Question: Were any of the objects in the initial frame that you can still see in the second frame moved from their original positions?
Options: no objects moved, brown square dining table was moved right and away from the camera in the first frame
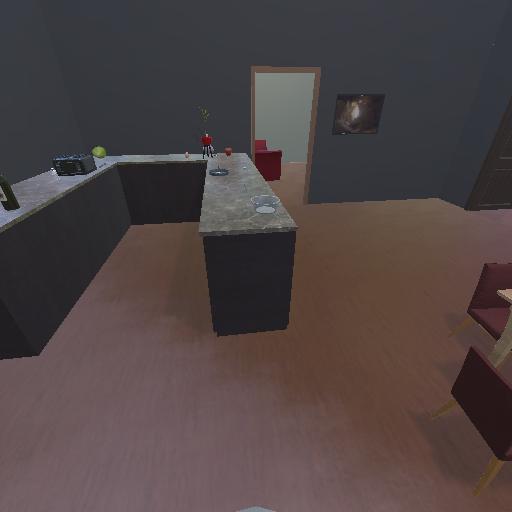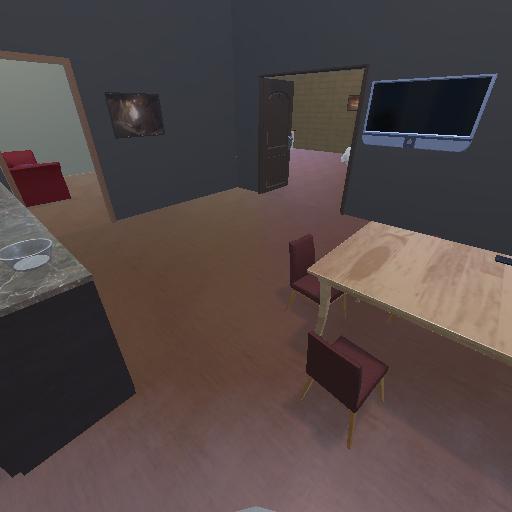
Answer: no objects moved